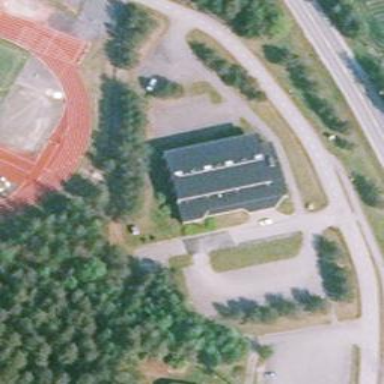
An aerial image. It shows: Sports center building.